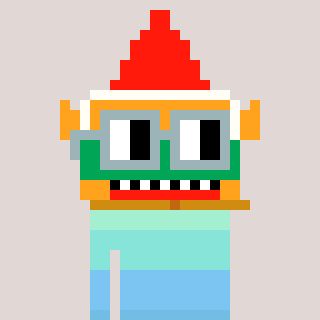
a pixel art character with square dark gray glasses, a gnome-shaped head and a slimegreen-colored body on a warm background